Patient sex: M
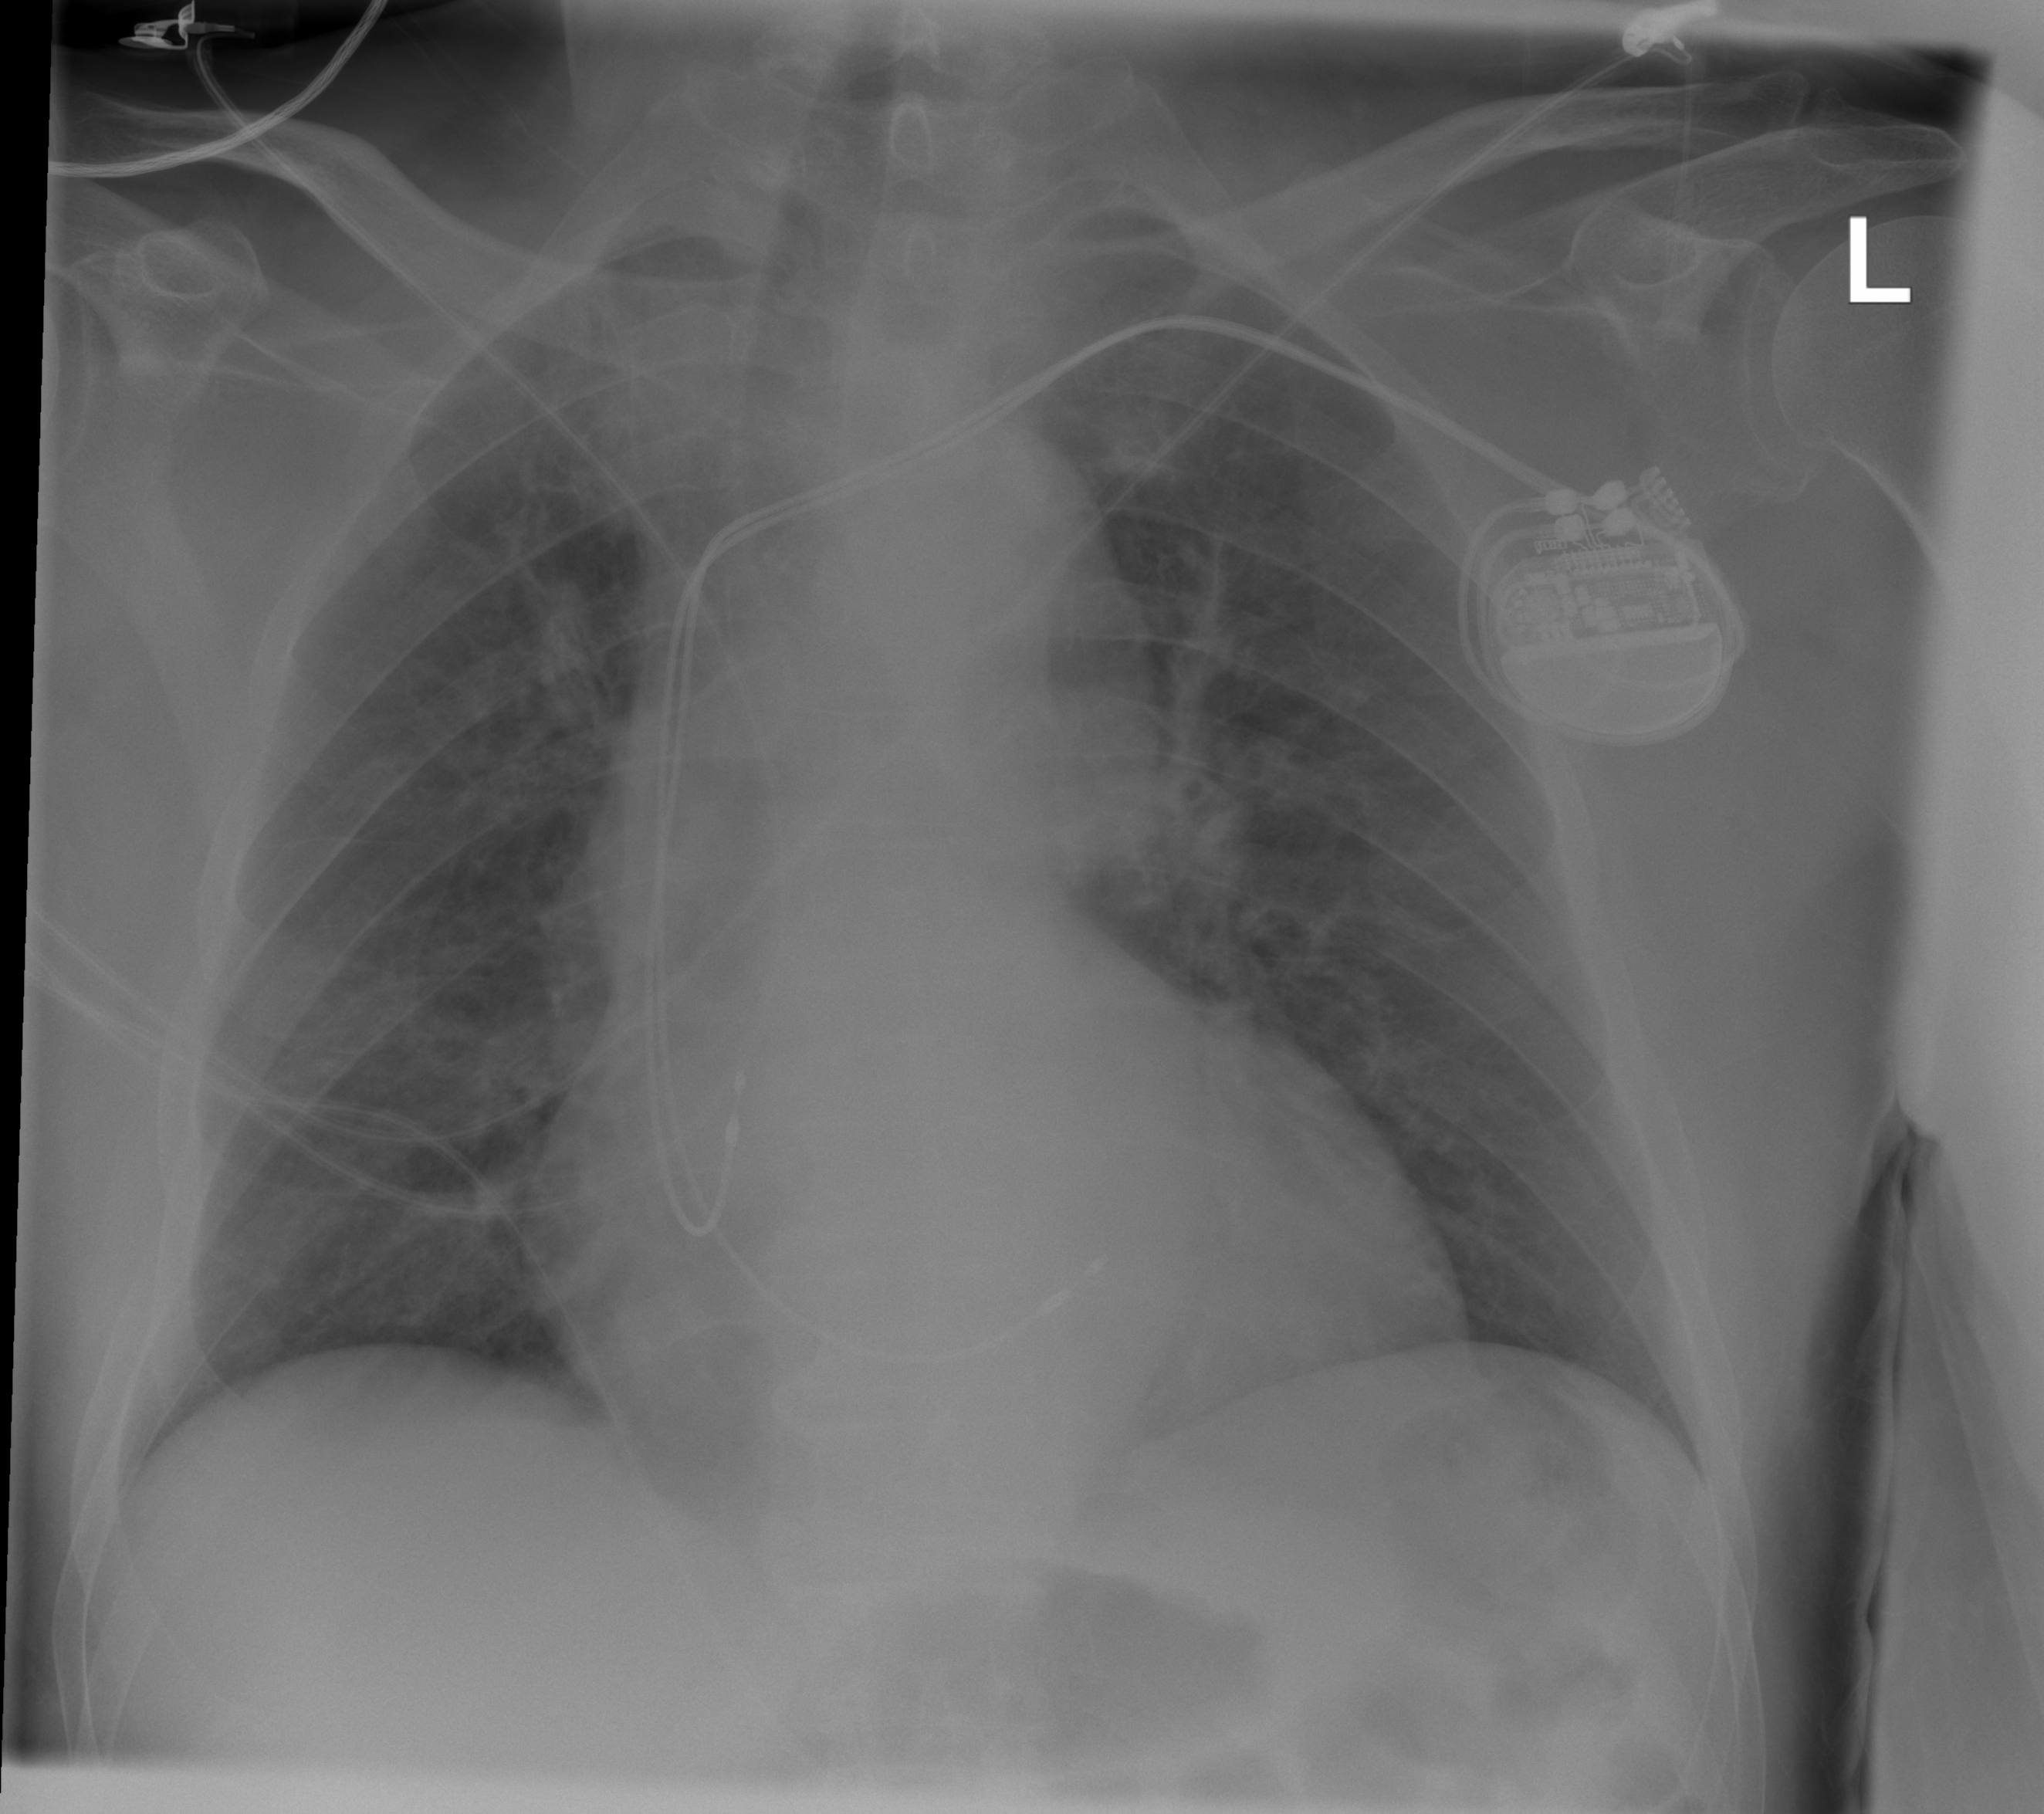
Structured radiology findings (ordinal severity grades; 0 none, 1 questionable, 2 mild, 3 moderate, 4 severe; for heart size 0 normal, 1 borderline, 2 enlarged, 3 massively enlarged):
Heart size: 1
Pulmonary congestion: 1
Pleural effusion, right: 0
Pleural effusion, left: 0
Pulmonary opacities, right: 0
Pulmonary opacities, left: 0
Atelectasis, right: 0
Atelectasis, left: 0